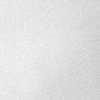
Atmospheric dust classification: dusty